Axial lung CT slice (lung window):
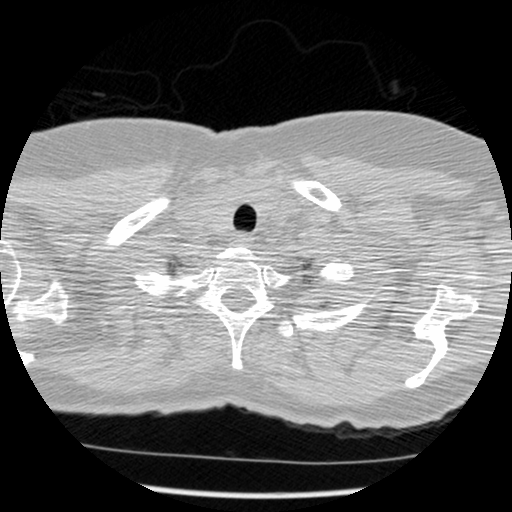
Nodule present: no